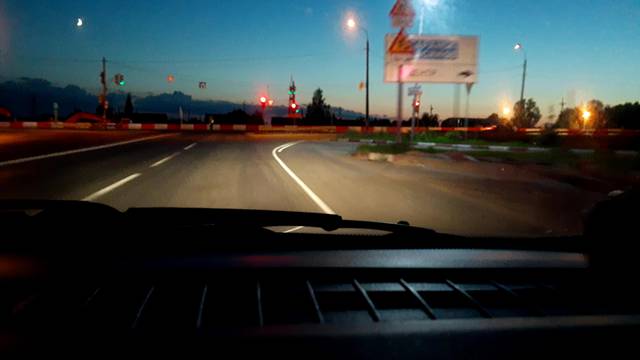
Region: Russia
Coordinates: 56.219, 43.938